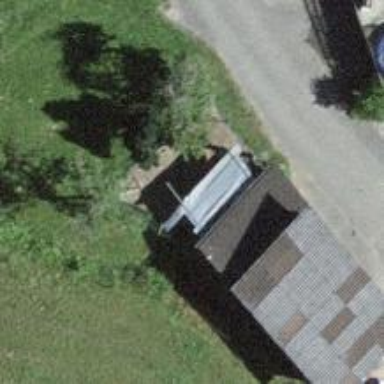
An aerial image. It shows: Shed.